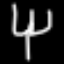
Label: fork